Interaction volume radius: 5 \u00c5
Interaction volume height: 20 \u00c5
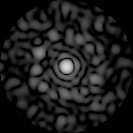
Disorder parameter: 0.8291